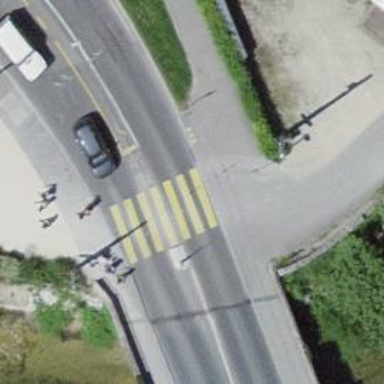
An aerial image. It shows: Tertiary road with asphalt surface and trolley wires.